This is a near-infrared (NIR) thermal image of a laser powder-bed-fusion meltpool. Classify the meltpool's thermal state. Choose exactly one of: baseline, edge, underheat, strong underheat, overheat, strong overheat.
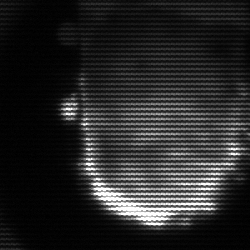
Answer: baseline